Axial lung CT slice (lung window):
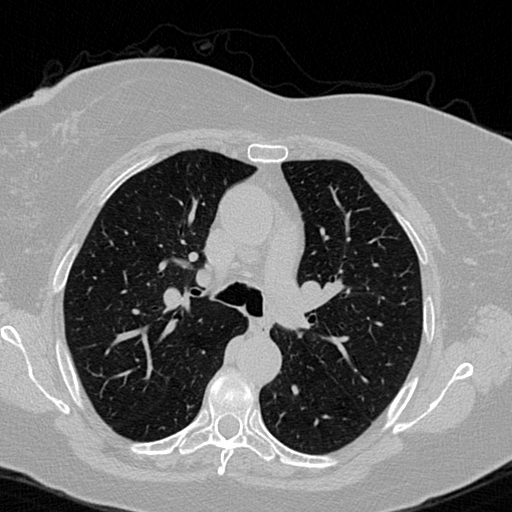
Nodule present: no